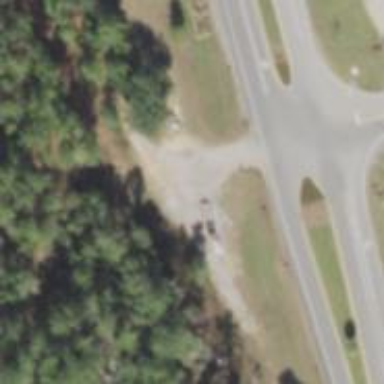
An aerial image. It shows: Abandoned asphalt road.